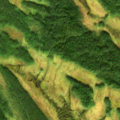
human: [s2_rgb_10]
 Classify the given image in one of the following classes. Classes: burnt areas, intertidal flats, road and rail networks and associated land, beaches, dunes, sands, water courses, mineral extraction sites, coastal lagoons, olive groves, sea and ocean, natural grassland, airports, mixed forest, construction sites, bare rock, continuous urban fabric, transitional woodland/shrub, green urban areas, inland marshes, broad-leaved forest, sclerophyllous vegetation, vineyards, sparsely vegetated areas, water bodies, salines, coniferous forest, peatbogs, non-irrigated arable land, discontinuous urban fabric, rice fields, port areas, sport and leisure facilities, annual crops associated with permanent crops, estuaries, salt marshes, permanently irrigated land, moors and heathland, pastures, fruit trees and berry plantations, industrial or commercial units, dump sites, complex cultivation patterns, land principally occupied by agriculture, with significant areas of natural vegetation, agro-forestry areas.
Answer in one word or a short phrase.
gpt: coniferous forest, mixed forest, transitional woodland/shrub, peatbogs